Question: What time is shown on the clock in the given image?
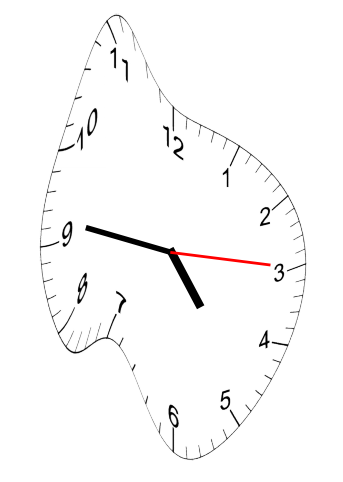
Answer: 04:46:15